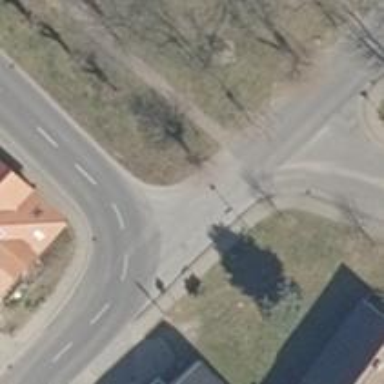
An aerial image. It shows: Tertiary road.